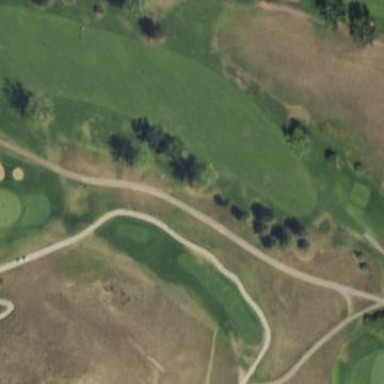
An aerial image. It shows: Area of rough grass used for golf.